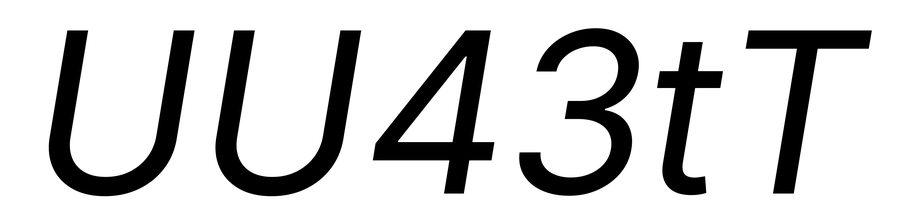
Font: Inter-Italic_Italic